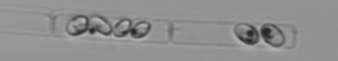
Label: Guinardia_delicatula_TAG_internal_parasite